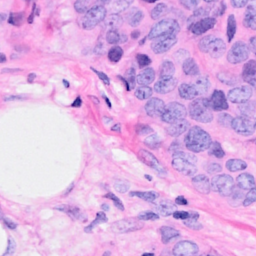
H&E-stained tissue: Breast